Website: macys
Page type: delivery-shipping
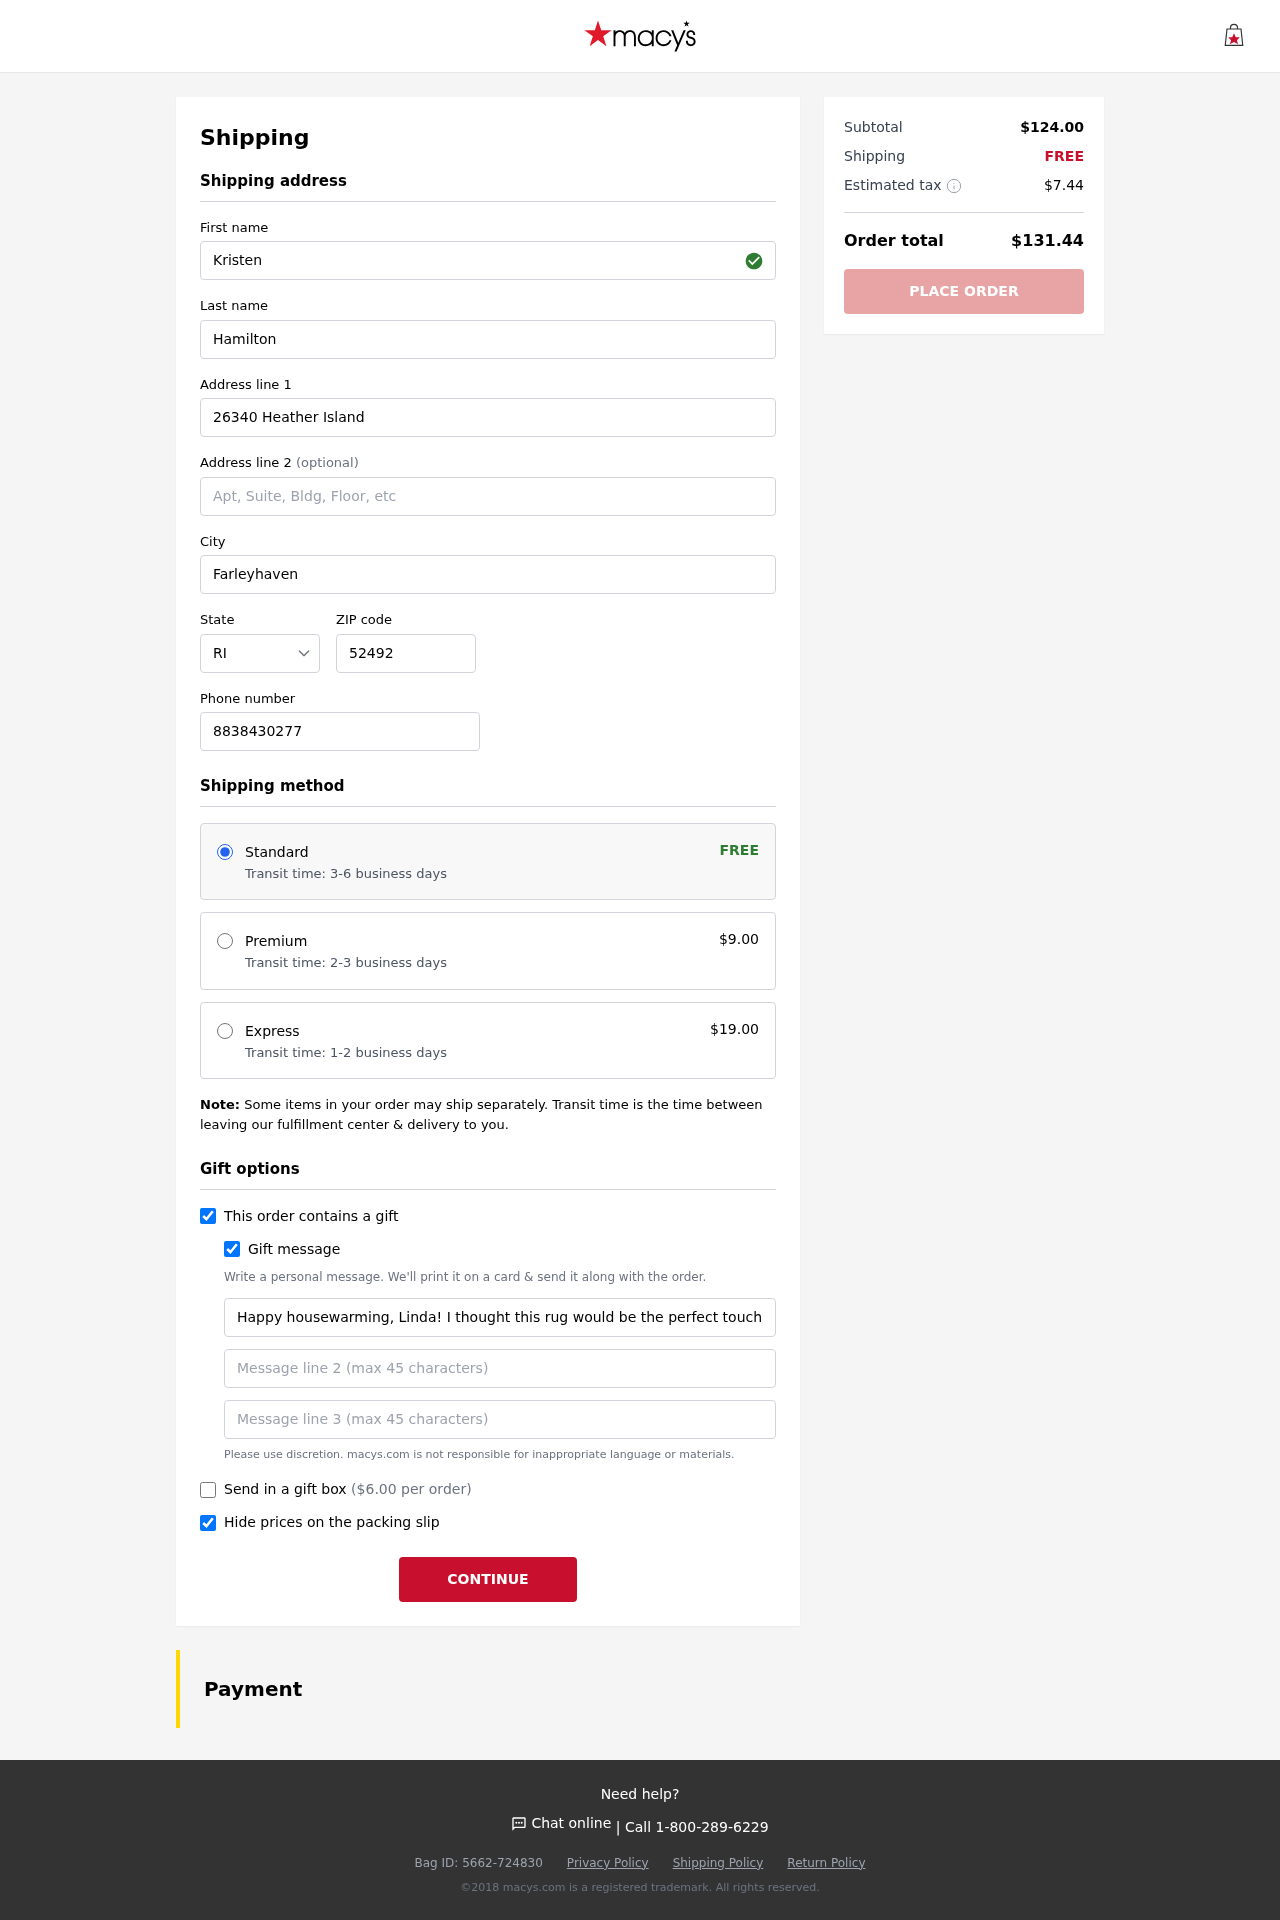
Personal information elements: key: PII_STATE_ABBR
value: RI
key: PII_FIRSTNAME
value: Kristen
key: PII_LASTNAME
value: Hamilton
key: PII_STREET
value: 26340 Heather Island
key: PII_CITY
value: Farleyhaven
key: PII_POSTCODE
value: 52492
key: PII_PHONE
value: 8838430277
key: PII_GIFT_MESSAGE
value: Happy housewarming, Linda! I thought this rug would be the perfect touch to make your new space feel even cozier. Can’t wait to see how it brings everything together!
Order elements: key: ORDER_SHIPPING_STANDARD
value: Transit time: 3-6 business days
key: ORDER_SHIPPING_COST
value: FREE
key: ORDER_SHIPPING_PREMIUM
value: Transit time: 2-3 business days
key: ORDER_SHIPPING_PREMIUM_PRICE
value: $9.00
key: ORDER_SHIPPING_EXPRESS
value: Transit time: 1-2 business days
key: ORDER_SHIPPING_EXPRESS_PRICE
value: $19.00
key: ORDER_GIFT_BOX_PRICE
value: ($6.00 per order)
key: ORDER_SUBTOTAL
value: $124.00
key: ORDER_SHIPPING_COST2
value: FREE
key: ORDER_TAX
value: $7.44
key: ORDER_TOTAL
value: $131.44